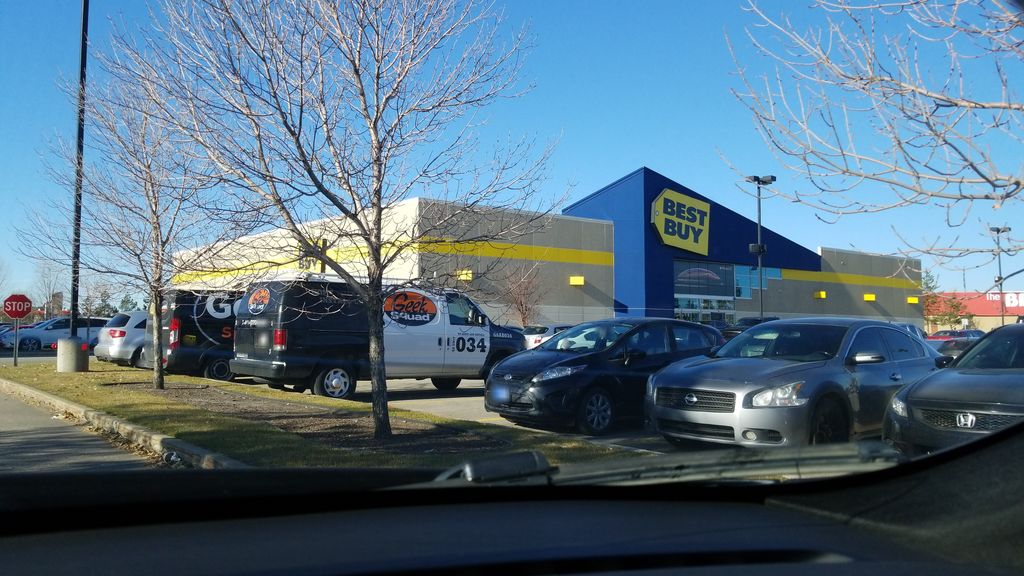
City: edmonton